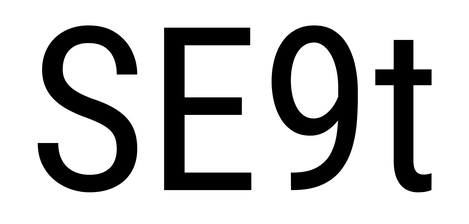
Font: Roboto_Condensed_Regular